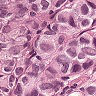
Metastatic tissue present: yes